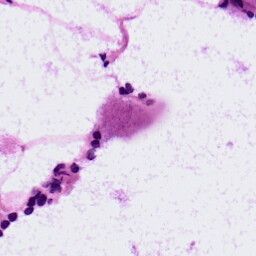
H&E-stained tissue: LymphNode